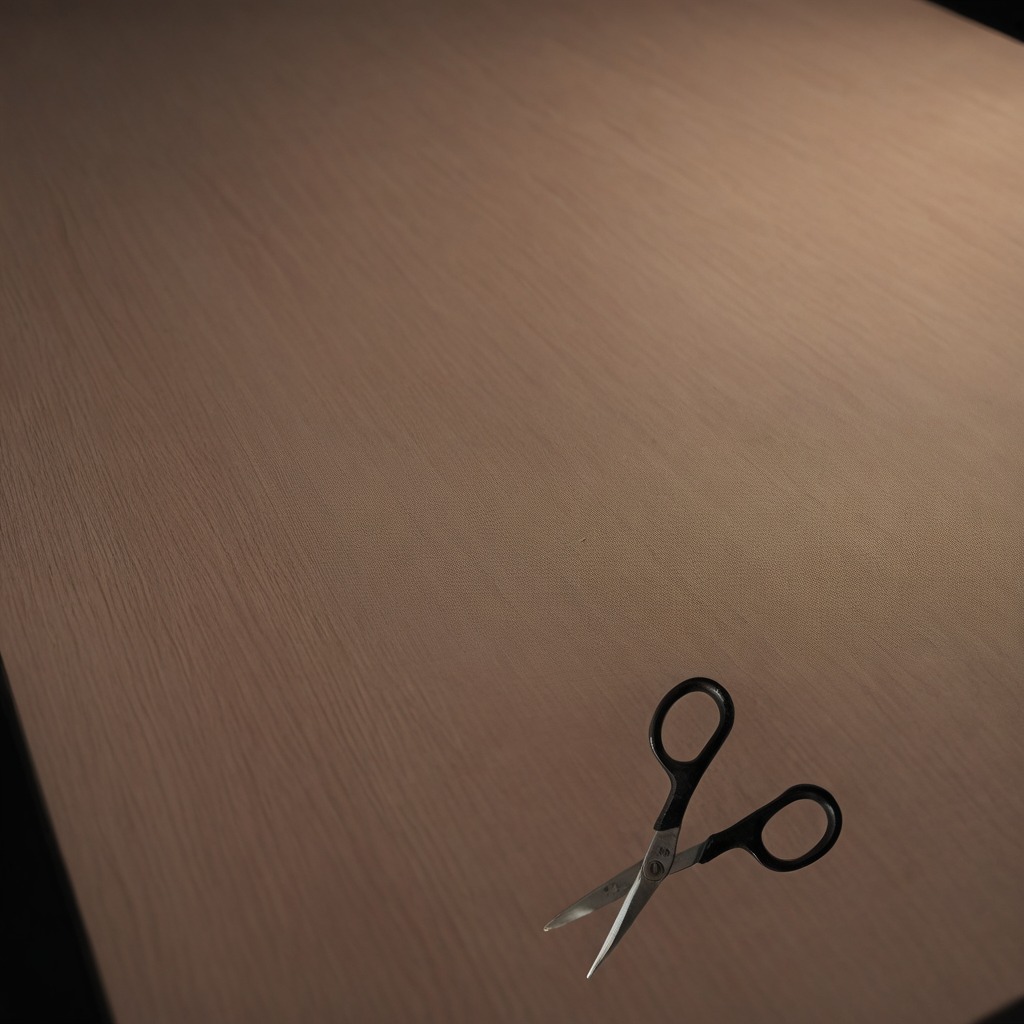
A scissor is lying on the wooden table.